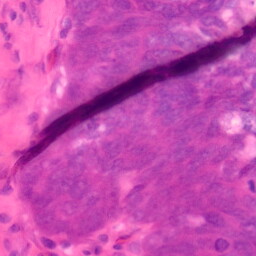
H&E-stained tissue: Colon